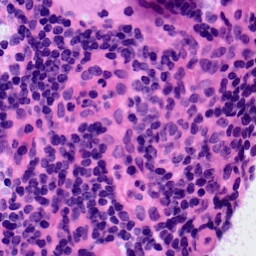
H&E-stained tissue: LymphNode